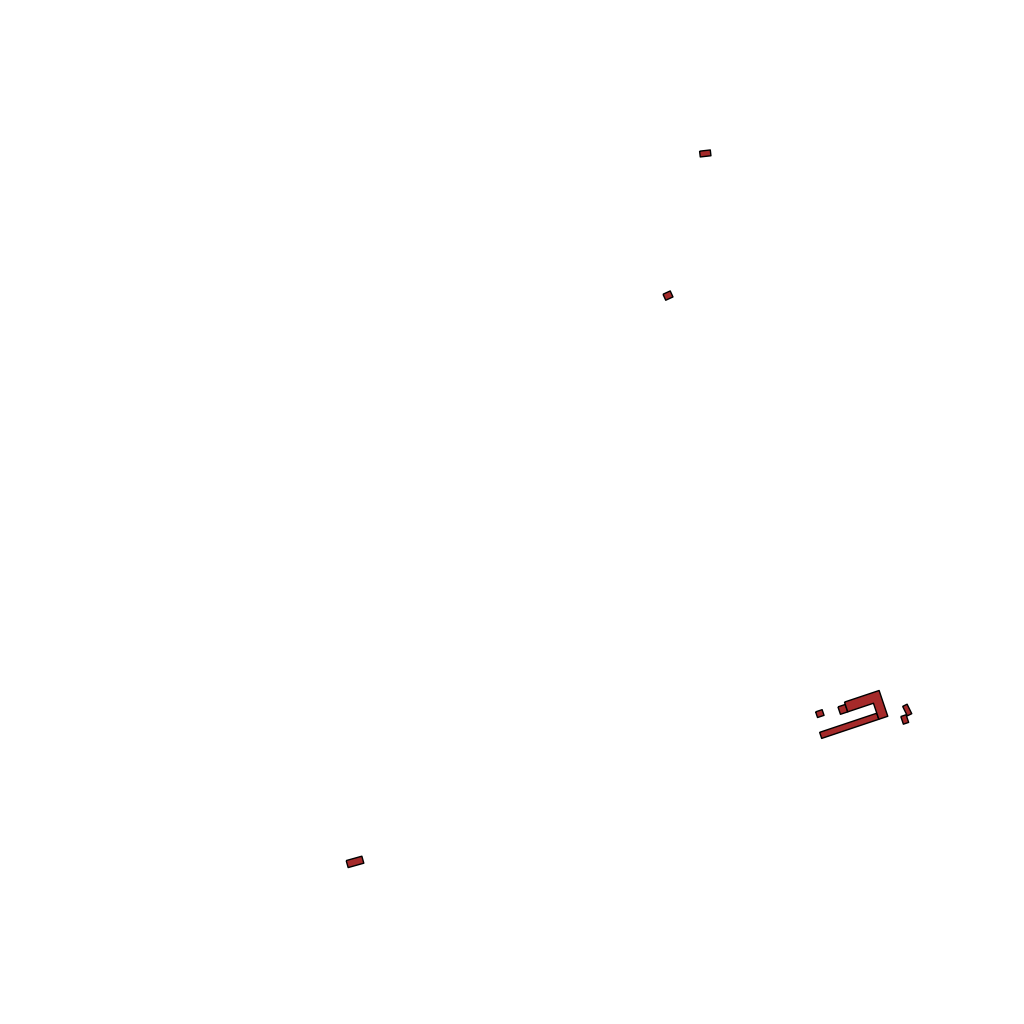
Tags: overhead vector_map, agriculture, recreation, residential, special, individual_rise, density_1, Facility, 1.0 km²